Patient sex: M
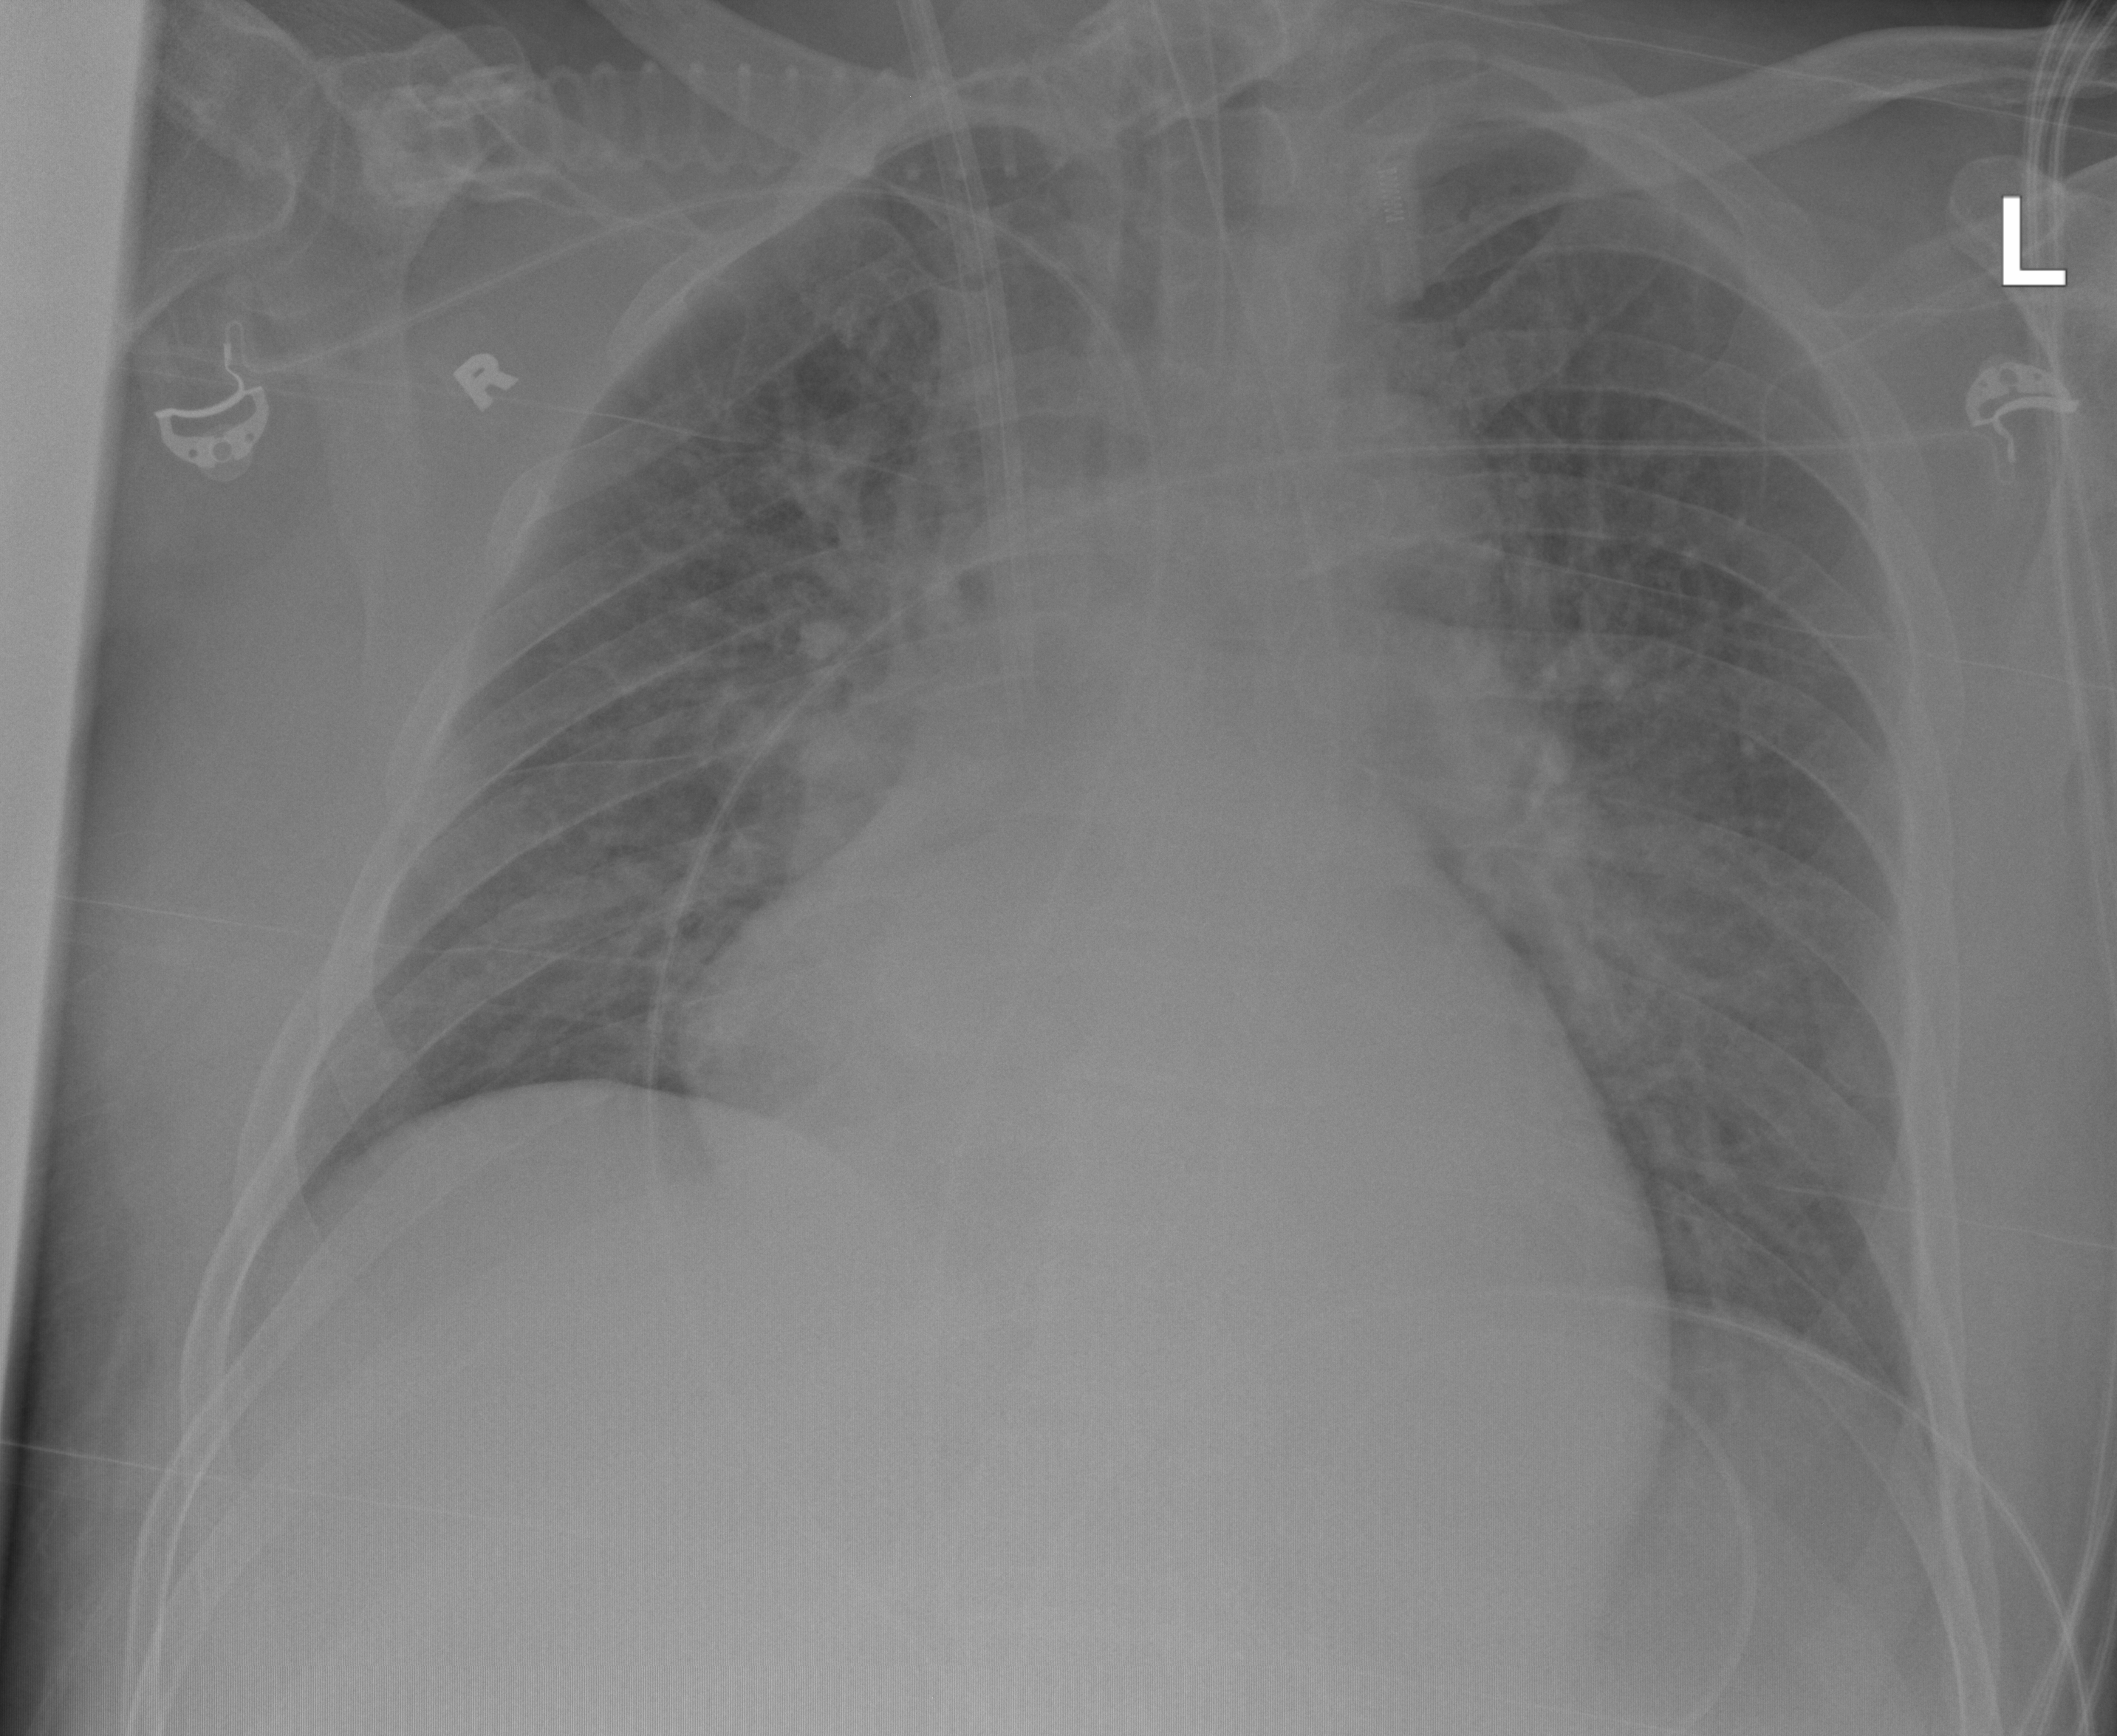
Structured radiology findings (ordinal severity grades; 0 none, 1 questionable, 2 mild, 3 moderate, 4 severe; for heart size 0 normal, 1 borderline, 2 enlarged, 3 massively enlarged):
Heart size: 2
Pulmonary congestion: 3
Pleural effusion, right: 0
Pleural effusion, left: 0
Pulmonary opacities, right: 1
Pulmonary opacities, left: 1
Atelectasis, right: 1
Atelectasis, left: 1